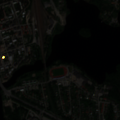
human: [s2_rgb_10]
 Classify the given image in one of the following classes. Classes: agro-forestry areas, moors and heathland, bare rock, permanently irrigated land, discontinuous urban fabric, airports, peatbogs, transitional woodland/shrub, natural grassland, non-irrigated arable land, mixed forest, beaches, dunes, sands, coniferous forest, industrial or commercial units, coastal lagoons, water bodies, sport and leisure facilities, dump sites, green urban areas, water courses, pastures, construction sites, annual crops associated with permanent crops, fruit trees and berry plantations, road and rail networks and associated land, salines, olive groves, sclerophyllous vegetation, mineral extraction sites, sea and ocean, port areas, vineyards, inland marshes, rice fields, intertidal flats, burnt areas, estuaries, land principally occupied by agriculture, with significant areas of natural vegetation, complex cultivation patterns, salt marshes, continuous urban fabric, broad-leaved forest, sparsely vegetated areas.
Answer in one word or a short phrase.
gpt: discontinuous urban fabric, industrial or commercial units, water bodies